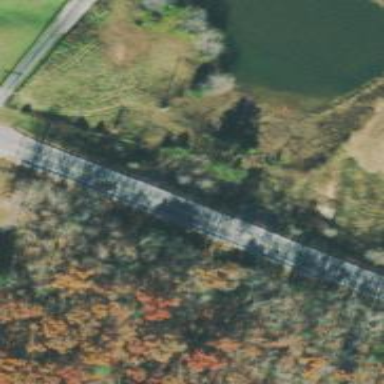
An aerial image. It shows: Secondary road.